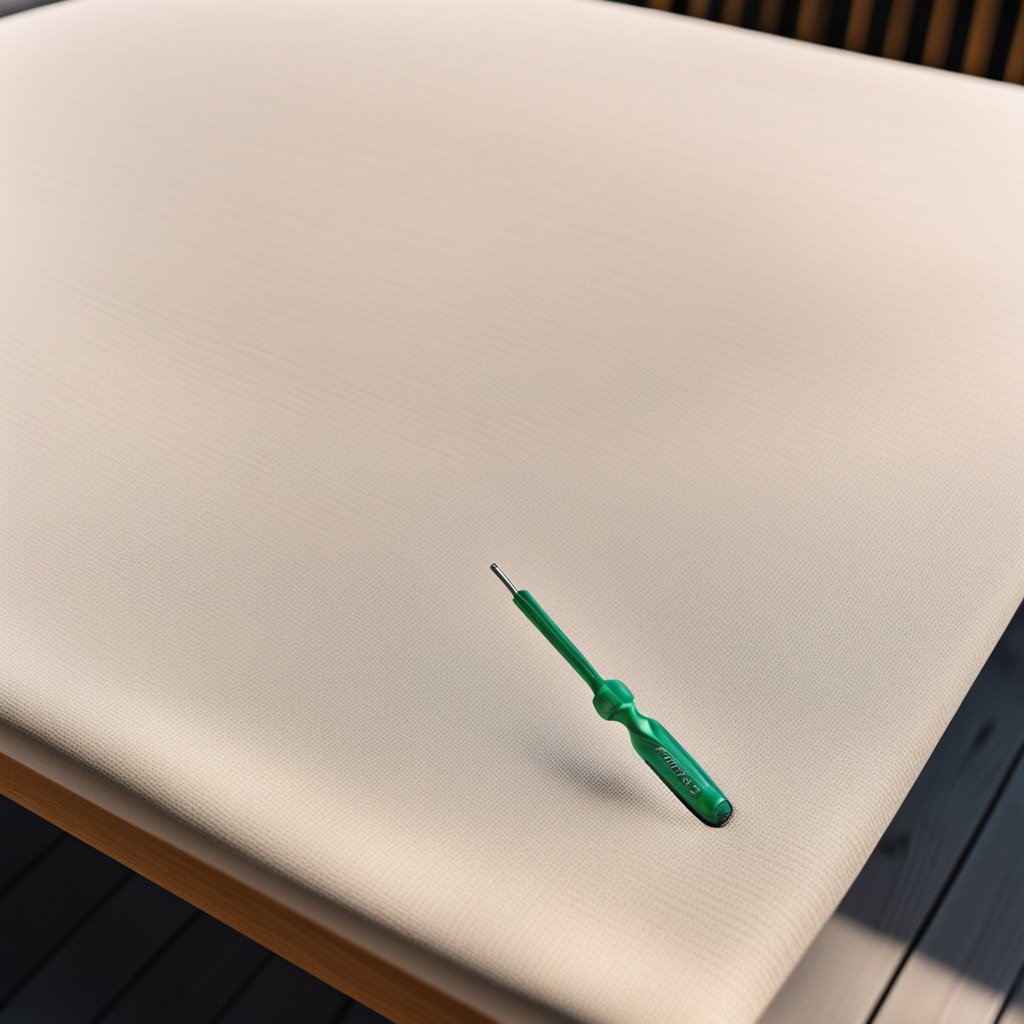
A screwdriver lying on a wooden table in an outdoor workshop during daytime bright natural light soft shadows worn but beneath the cloth